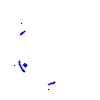
Particle: kaon